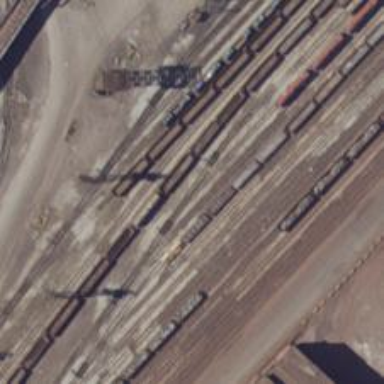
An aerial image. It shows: Rail spur service.